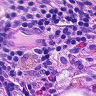
Metastatic tissue present: no